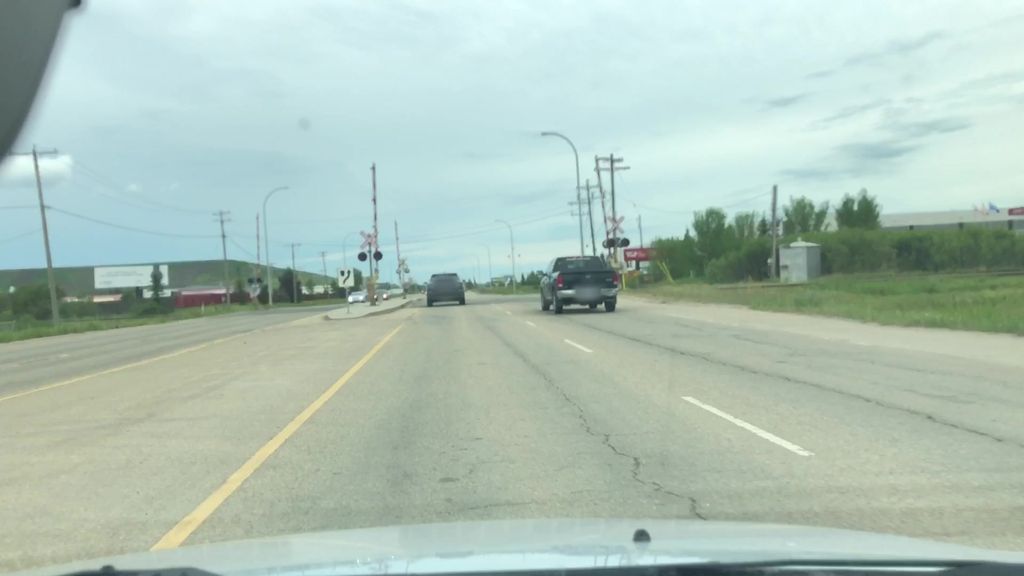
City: edmonton